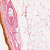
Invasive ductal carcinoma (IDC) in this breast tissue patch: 0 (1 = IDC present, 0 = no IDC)